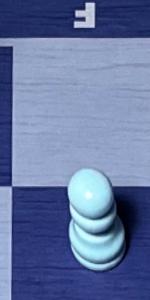
Label: Pawn_White